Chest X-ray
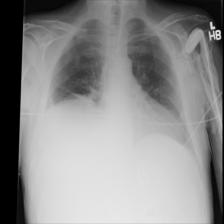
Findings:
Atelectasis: negative
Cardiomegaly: negative
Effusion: negative
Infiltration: negative
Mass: negative
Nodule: negative
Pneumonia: negative
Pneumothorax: negative
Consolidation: negative
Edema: negative
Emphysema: negative
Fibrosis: negative
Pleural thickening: negative
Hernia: negative